Interaction volume radius: 5 \u00c5
Interaction volume height: 30 \u00c5
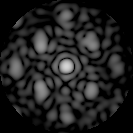
Disorder parameter: 0.4418